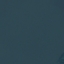
Label: SeaLake